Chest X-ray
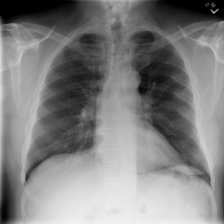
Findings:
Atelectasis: negative
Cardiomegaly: negative
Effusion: negative
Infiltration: negative
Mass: negative
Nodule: negative
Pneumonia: negative
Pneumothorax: negative
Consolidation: negative
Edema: negative
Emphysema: negative
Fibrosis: negative
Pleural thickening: negative
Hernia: negative